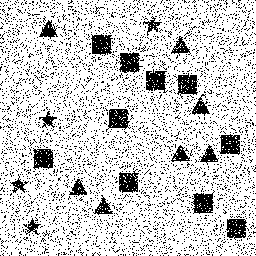
Squares: 10
Triangles: 7
Stars: 4
Total shapes: 21